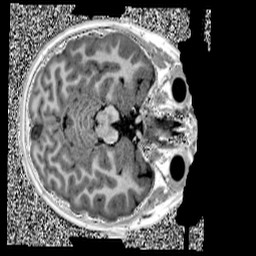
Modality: UNIT1
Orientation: axial
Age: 9
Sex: male
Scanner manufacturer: siemens
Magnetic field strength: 3 T
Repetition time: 4 s
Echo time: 0.00299 s